Question: As a example,have to draw a layout of images.
I inflated an 'ImageView' into a layout. When I swipe on the screen I need to change the color of the each circle to green. How should I do it. I tried with gesture detector, but I can't get what I need.

and this is my code.. I create this view by inflating an image view..
'''
@Override
protected void onCreate(Bundle savedInstanceState) {
super.onCreate(savedInstanceState);
requestWindowFeature(Window.FEATURE_NO_TITLE);
getWindow().addFlags(1024);
setContentView(R.layout.test);
DisplayMetrics displaymetrics = new DisplayMetrics();
getWindowManager().getDefaultDisplay().getMetrics(displaymetrics);
height = displaymetrics.heightPixels;
width = displaymetrics.widthPixels;
count = width/30;
totalCircles = count * (height/30);
horizontalSpace = width%30;
verticalSpace = height%30;
mRelativeLayout = (RelativeLayout)findViewById(R.id.fl);
mRelativeLayout.setPadding(horizontalSpace/2, verticalSpace/2, horizontalSpace/2, verticalSpace/2);
for(int i=1;i<totalCircles+1;i++){
myButton = new ImageView(this);
myButton.setId(i);
myButton.setImageResource(R.drawable.circle_grey);
LayoutParams lp = new LayoutParams(0,0);
if(i%count != 1){
lp.addRule(RelativeLayout.RIGHT_OF, imgViews.get(i-2).getId());
if(imView != null){
lp.addRule(RelativeLayout.BELOW, imView.getId());
}
if(i%count == 0){
imView = myButton;
}
}else{
if(imView != null){
lp.addRule(RelativeLayout.BELOW, imView.getId());
}
}
mRelativeLayout.addView(myButton,lp);
myButton.getLayoutParams().width = 30;
myButton.getLayoutParams().height = 30;
imgViews.add(myButton);
myButton.setOnTouchListener(new OnTouchListener() {
@Override
public boolean onTouch(View v, MotionEvent event) {
if(event.getAction() == MotionEvent.ACTION_DOWN){
System.out.println("Inside touch listener");
ImageView imV = (ImageView)v;
imV.setImageResource(R.drawable.circle_green);
}
return false;
}
});
}
}
'''
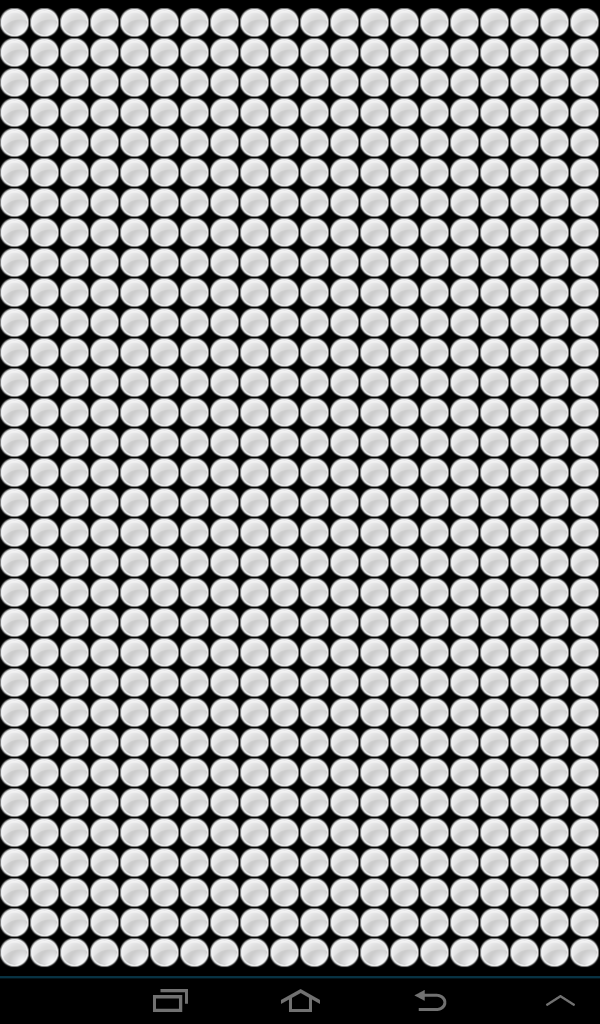
Answer: Jack K Fouani's answer is partially correct. Instead of 'imagView.onTouch' you need to use 'gridview.onTouch'.
Please check this sample.
'''
gv.setOnTouchListener(new OnTouchListener() {
@Override
public boolean onTouch(View v, MotionEvent event) {
float currentXPosition = event.getX();
float currentYPosition = event.getY();
int position = gv.pointToPosition((int)currentXPosition, (int) currentYPosition);
//using the position obtained you can change the imageview color.
}
return true;
}
});
'''